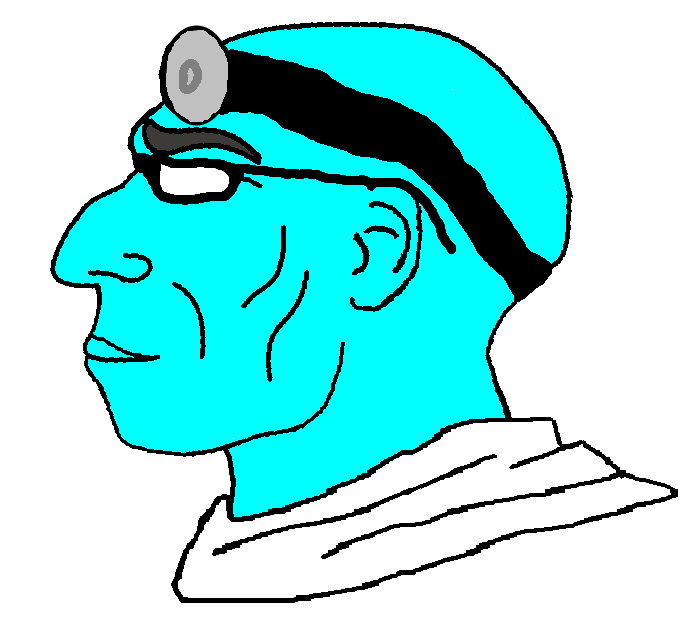
Label: 4_Yes_Chad